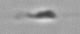
Label: flagellate_morphotype3